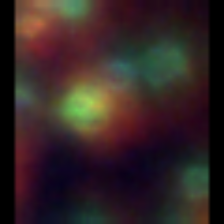
Taxon: Phaeocystis
Group: Other